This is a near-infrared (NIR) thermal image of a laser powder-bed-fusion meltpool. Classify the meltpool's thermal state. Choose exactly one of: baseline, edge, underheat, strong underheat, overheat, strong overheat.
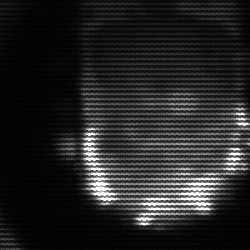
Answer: baseline